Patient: sex M, age 52
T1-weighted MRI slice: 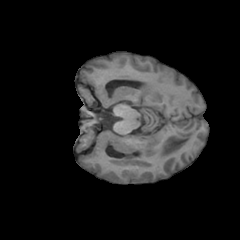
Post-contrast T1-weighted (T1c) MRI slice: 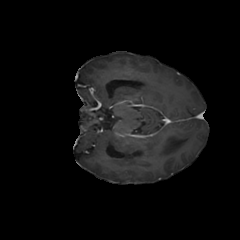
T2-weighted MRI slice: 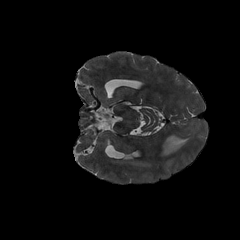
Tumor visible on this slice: yes
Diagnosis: Glioblastoma, IDH-wildtype
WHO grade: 4